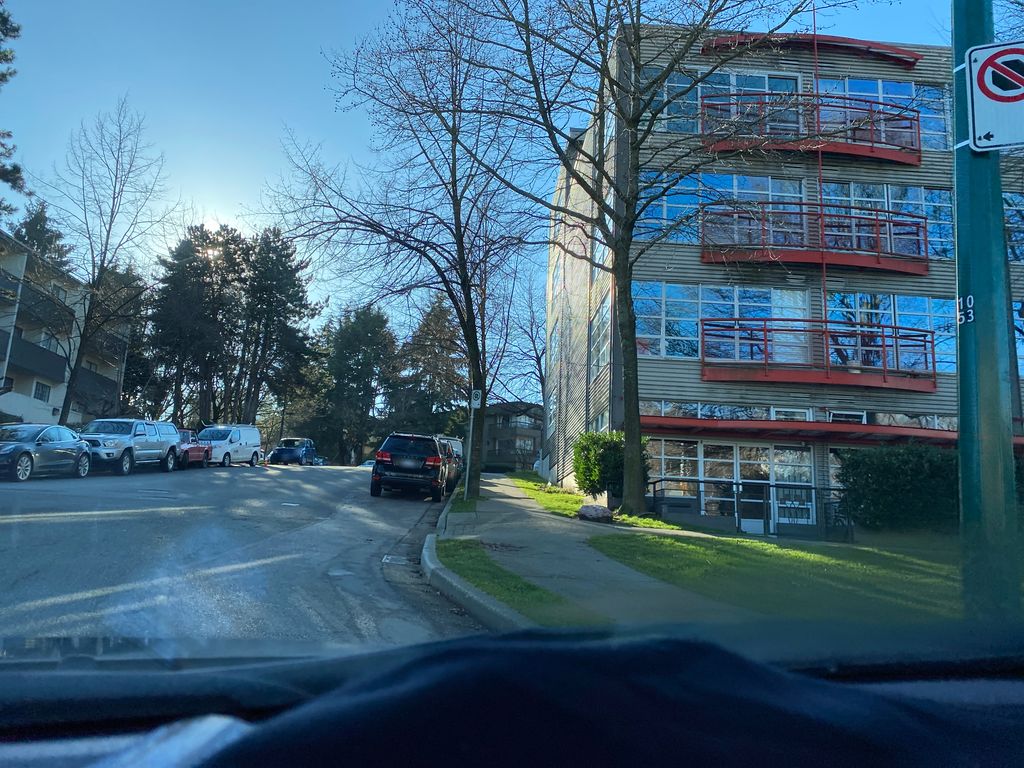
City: vancouver